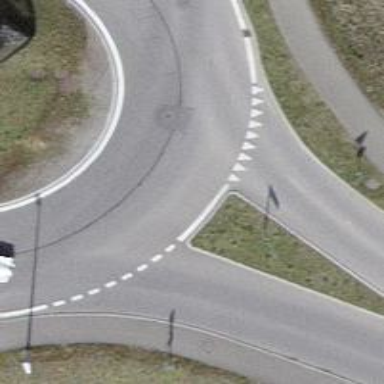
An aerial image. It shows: Road with "give way" sign.